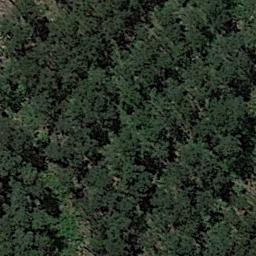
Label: forest